Question: I am using in my android application, and I and doing the following basic query:
'''
List<ParseObject> activityList = null;
ParseQuery<ParseObject> query = ParseQuery.getQuery("Activity");
query.setLimit(10);
try {
activityList = query.find();
} catch (ParseException e) {
e.printStackTrace();
}
Toast.makeText(Main.this, "Test "+activityList.size(), Toast.LENGTH_LONG).show();
'''
That is really weird! because I can definitively see in the Parse data browser that 2 results exist! Could this be something with or whatever?
Here is a picture of my parse

As you can see, there are 2 records that exist.. Note I have no idea what is so that might be the problem..
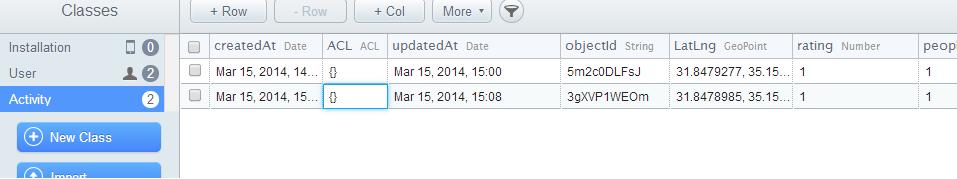
Answer: Most likely its the undefined ACL causing your access problem ( entity in back end not being retreived by a GET ).
So, you should read the section of the android manual on ACL and on security. As a starter, when you create an object , you should construct an ACL with READ&WRITE for the owner and READ for others...
In android granting either world read/write or exclusive read/write to owner , that would be :
'''
aclOb1 = new ObjectMapper().createObjectNode();
aclOb2 = new ObjectMapper().createObjectNode();
aclOb2.put("read", true);
aclOb2.put("write", true);
String oid = $Get.current.user
if(oid.equalsIgnoreCase("default")){
aclOb1.put("*", aclOb2);
}else{
aclOb1.put(oid, aclOb2);
}
rootOb.put("ACL", aclOb1);
'''
For ACL example in JS , see <URL> in the link